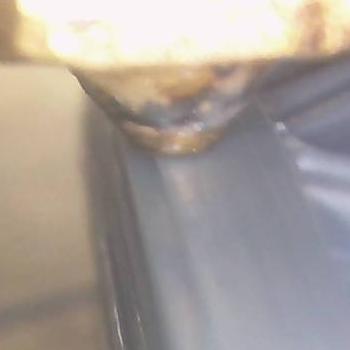
Flow rate: 112%